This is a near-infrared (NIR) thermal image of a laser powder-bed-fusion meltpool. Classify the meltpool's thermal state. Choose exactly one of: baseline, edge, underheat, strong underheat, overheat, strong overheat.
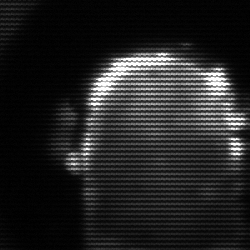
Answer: baseline